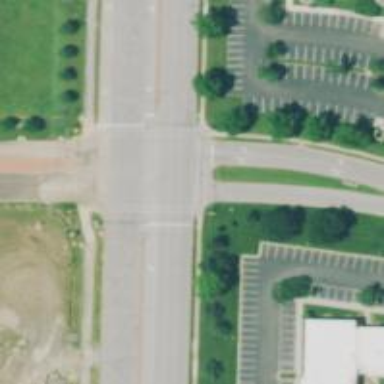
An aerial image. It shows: Road with dash markings.